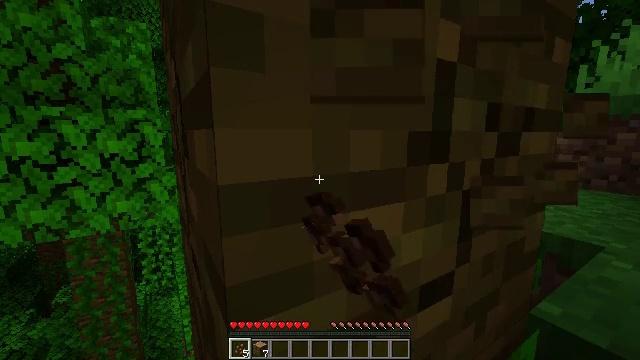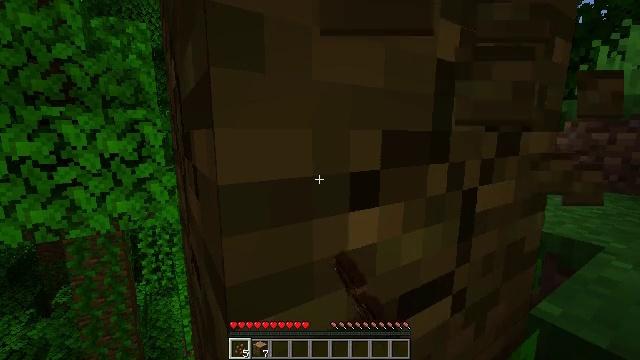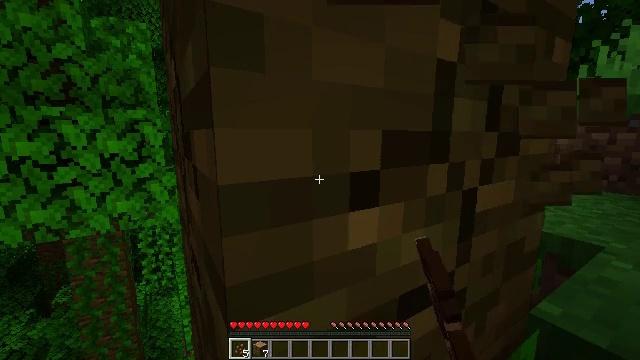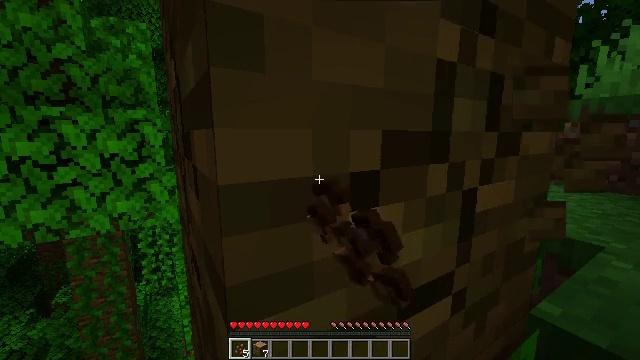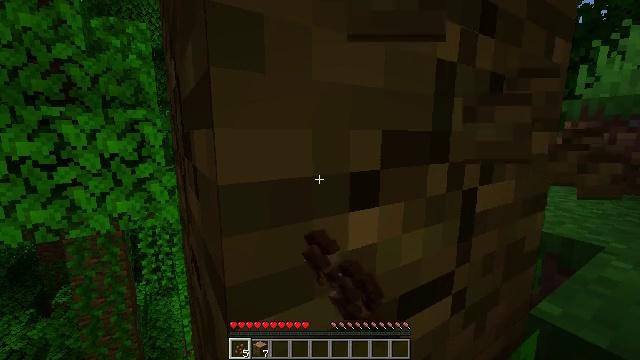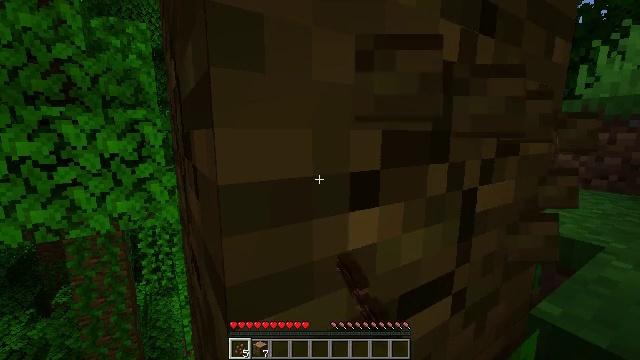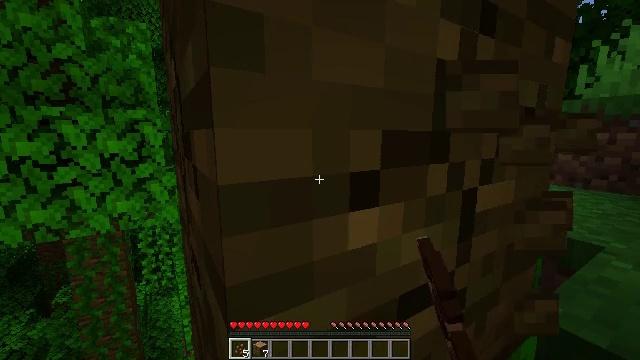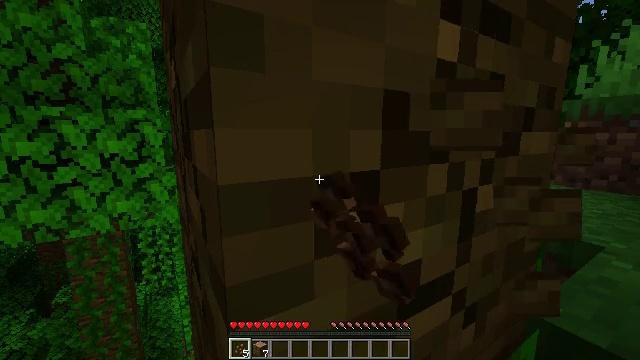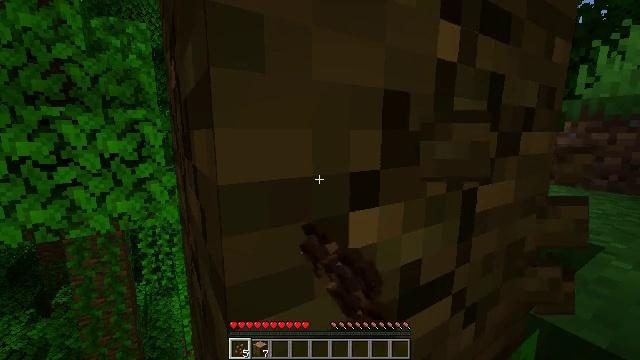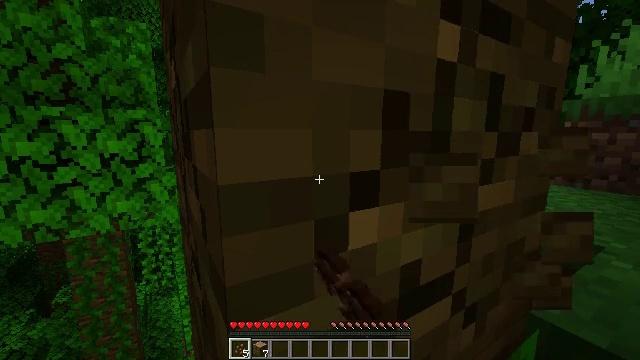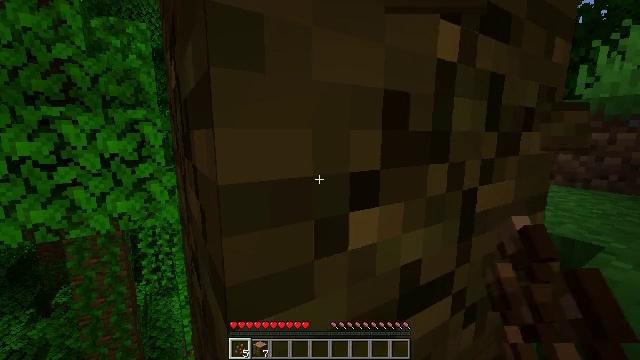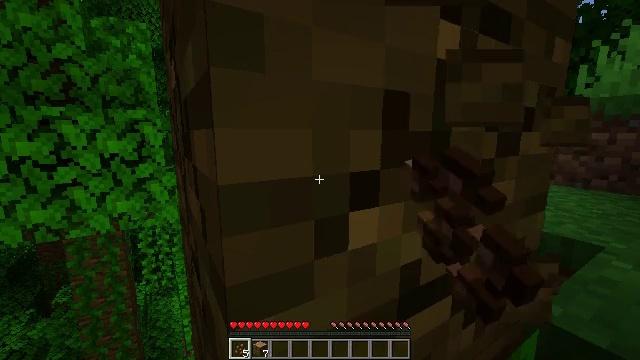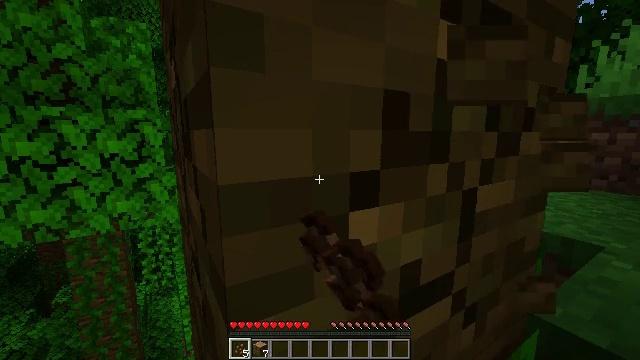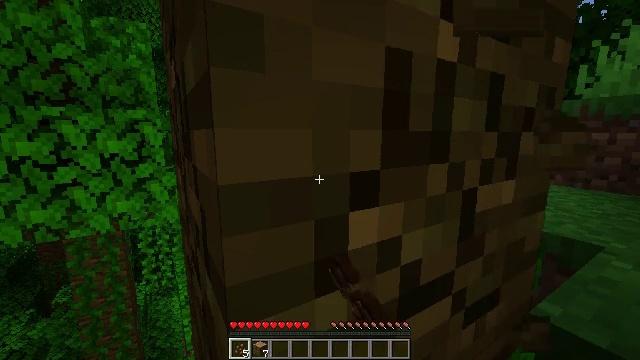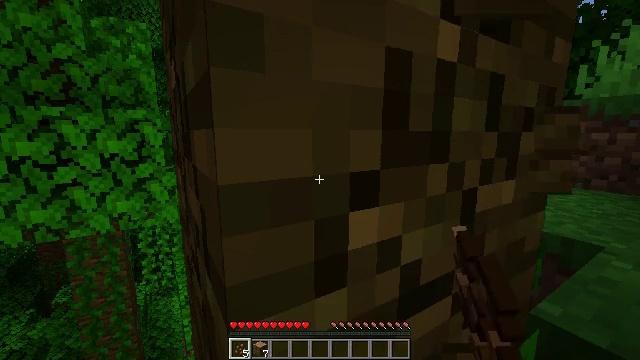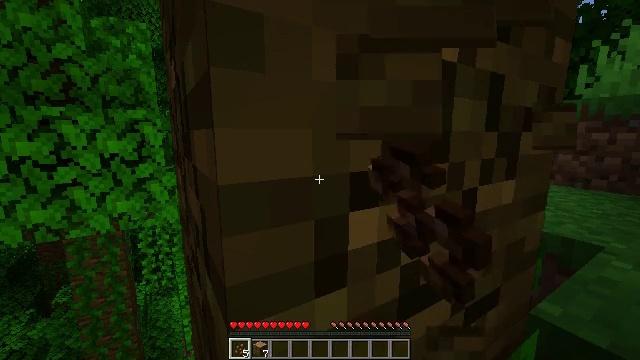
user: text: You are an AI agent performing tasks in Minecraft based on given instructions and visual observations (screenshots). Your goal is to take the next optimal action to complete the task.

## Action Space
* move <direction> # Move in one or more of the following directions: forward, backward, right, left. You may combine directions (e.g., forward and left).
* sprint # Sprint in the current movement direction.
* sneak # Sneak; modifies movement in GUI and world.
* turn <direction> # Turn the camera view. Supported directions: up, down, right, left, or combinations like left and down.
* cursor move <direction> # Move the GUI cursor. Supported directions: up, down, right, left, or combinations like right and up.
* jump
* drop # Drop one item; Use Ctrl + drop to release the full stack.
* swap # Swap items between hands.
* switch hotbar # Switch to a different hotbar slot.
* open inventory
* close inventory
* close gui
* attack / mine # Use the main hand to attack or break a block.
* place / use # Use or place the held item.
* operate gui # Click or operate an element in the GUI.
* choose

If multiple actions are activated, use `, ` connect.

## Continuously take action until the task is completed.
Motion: motion action
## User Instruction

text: Collect the jungle log for building.
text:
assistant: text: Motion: attack / mine
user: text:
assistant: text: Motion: attack / mine
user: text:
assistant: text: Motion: attack / mine
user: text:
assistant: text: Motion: attack / mine
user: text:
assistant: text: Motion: attack / mine
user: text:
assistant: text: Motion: attack / mine
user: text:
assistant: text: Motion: attack / mine
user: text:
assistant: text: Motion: attack / mine
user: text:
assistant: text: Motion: attack / mine
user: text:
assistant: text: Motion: attack / mine
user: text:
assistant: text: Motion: attack / mine
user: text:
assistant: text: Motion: attack / mine
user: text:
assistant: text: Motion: attack / mine
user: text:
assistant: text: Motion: attack / mine
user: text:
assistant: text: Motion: attack / mine
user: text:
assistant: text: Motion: attack / mine
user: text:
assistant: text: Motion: attack / mine
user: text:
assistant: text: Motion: attack / mine
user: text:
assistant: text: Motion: attack / mine
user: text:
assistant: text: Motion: attack / mine
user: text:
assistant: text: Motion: attack / mine
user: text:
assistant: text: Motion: attack / mine
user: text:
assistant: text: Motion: attack / mine
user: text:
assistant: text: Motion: attack / mine
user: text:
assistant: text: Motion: attack / mine
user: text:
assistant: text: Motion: attack / mine
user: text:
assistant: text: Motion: attack / mine
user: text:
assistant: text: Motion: attack / mine
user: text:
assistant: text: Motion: attack / mine
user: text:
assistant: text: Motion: attack / mine